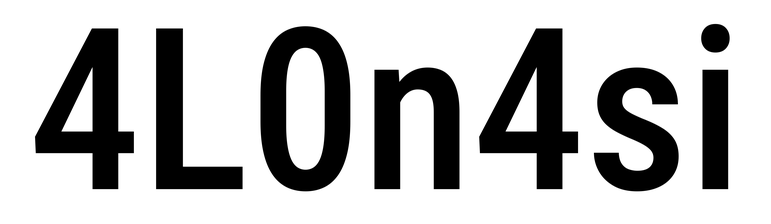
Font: Roboto_Condensed_Medium